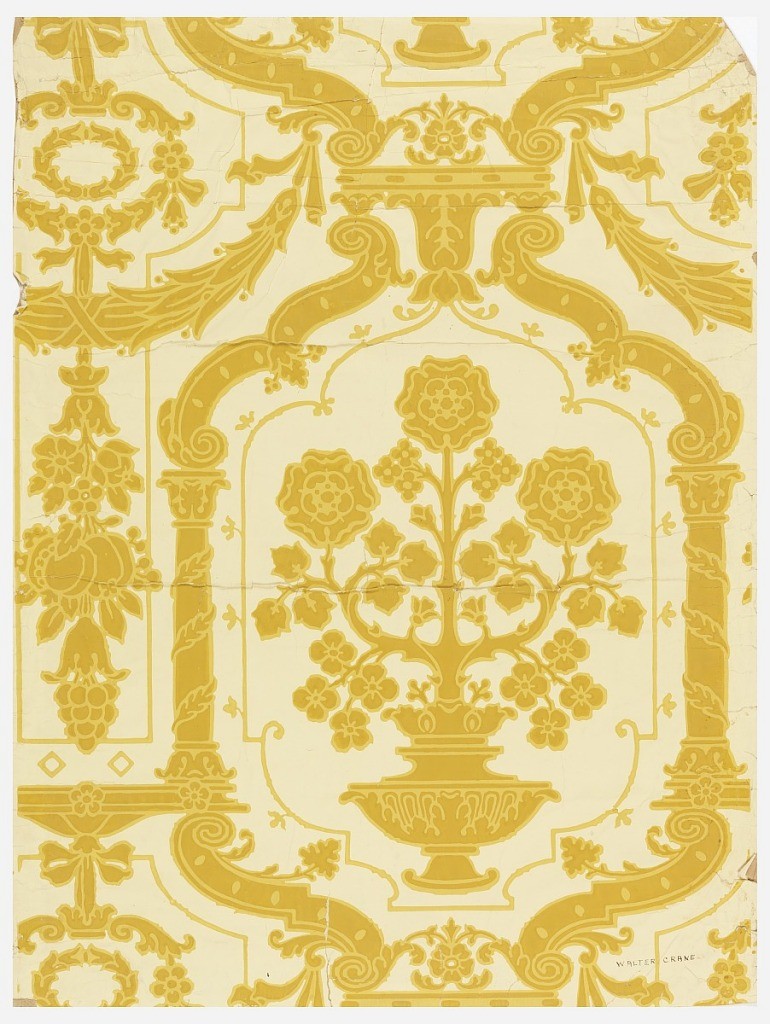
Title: Sidewall
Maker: Walter Crane, English, 1845–1915
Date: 1875–1900
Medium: Block-printed on paper
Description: Formal design of urn containing triple-branched tudor rose plant with leaves and quatrefoil blossoms, placed with cartouche shaped by flanking corinthian columns and acanthus scrolls. Adjoining areas contain oval wreaths, ribbons and bowknots, hanging fruit clusters, printed in light and